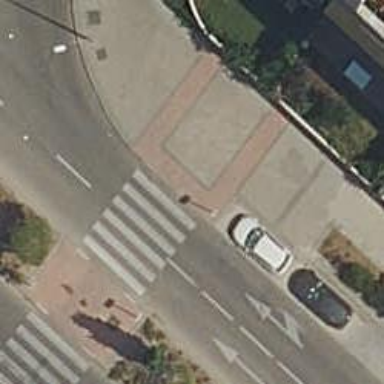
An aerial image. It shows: Uncontrolled road crossing.